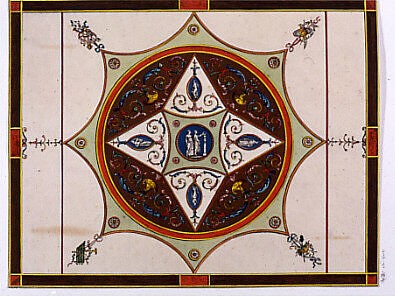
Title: Design for a Painted Ceiling
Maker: Frederick Crace, English, 1779–1859
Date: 1815–22
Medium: Graphite, pen and black ink, and watercolor on laid paper
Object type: Drawing
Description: Painted ceiling with a circular center containing a smaller circle with two figures in classical attire.  Octagonal shape outlines the larger circle, with four trophies at the upper and lower points.